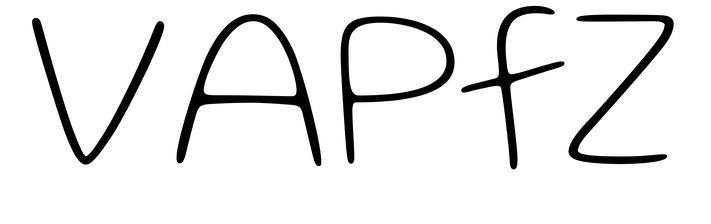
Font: Gluten_Thin